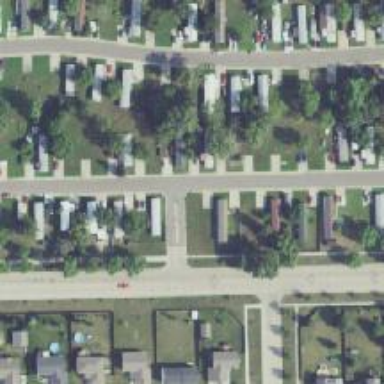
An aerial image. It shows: Residential road.